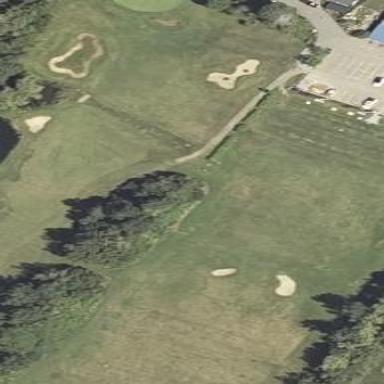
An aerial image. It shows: Grassy area designated as golf fairway.